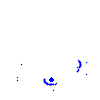
Particle: electron